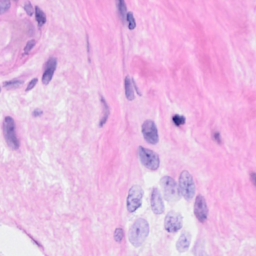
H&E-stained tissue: Breast